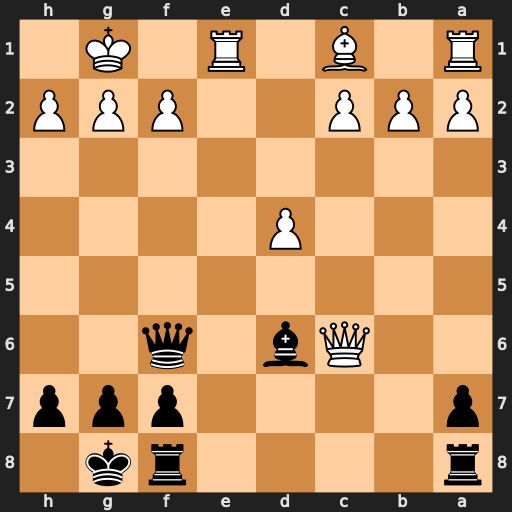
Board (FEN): r4rk1/p4ppp/2Qb1q2/8/3P4/8/PPP2PPP/R1B1R1K1
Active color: b
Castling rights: -
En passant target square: -
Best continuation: Bxh2+ Kxh2 Qxc6